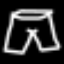
Label: pants